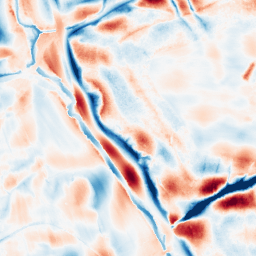
Category: wavelet
Decomposition family: wavelet_biorthogonal
Decomposition parameters: wavelet: bior3.5
level: 5
Upsampling method: regularized
Upsampling parameters: scale: 2
lambda_reg: 0.01
Upsampling scale: 2